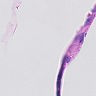
Metastatic tissue present: yes